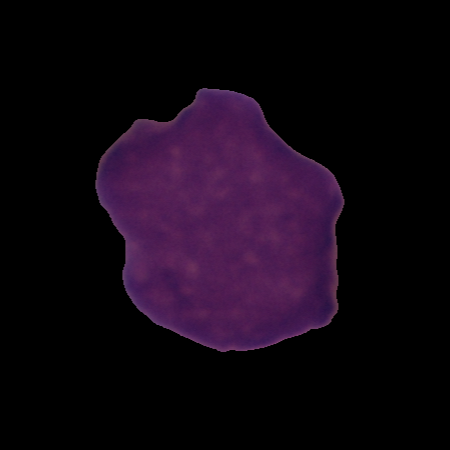
Label: healthy